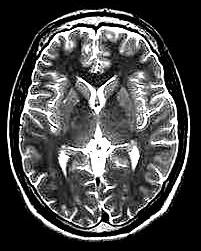
Label: notumor